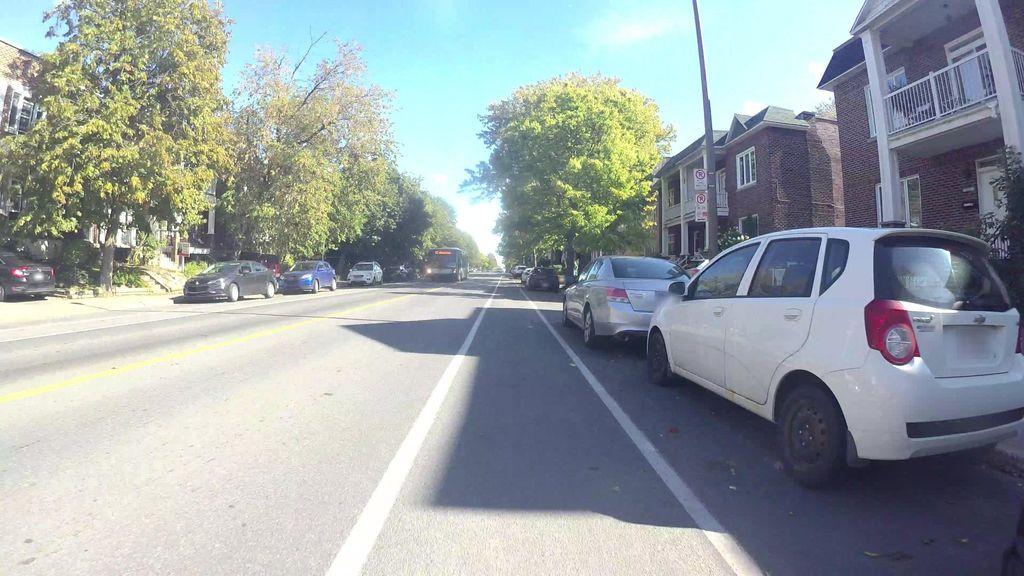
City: montreal